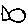
Label: fish